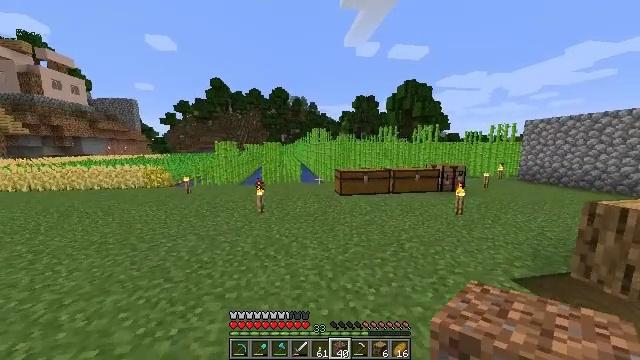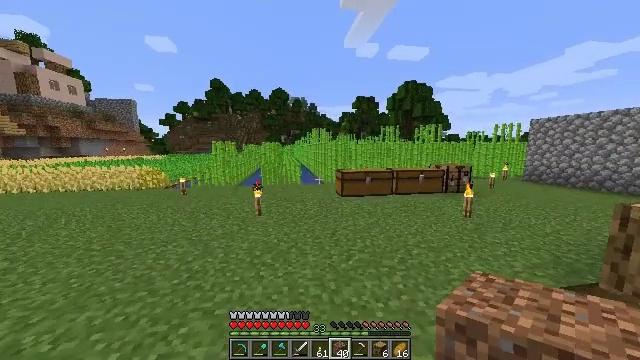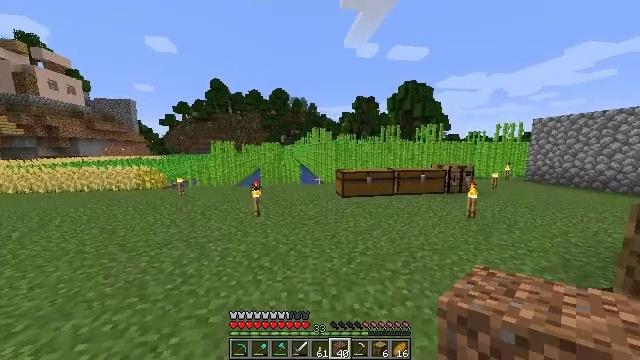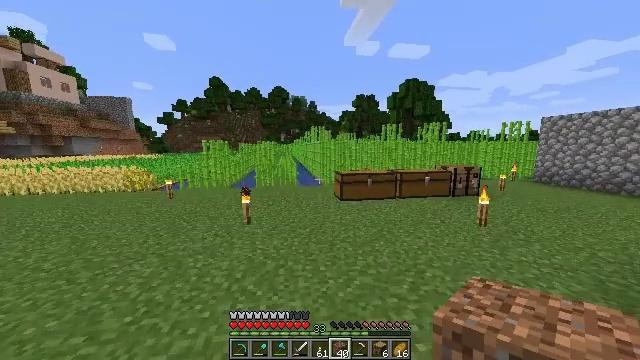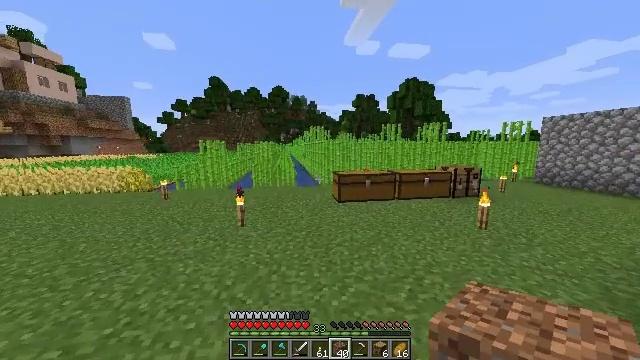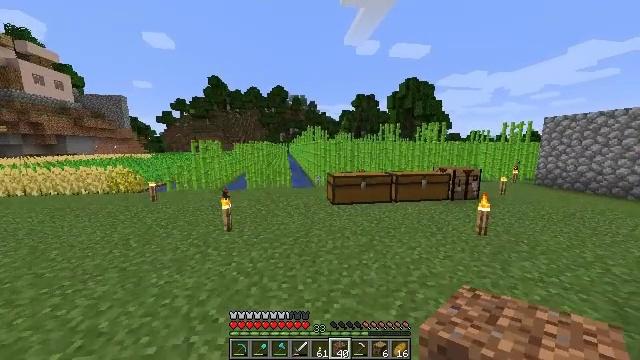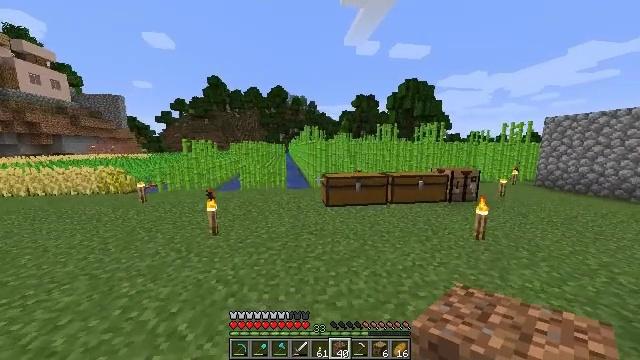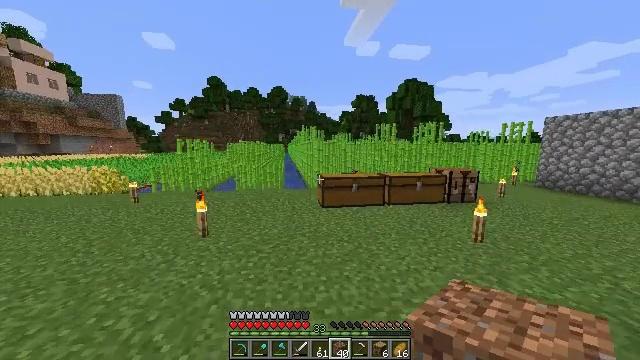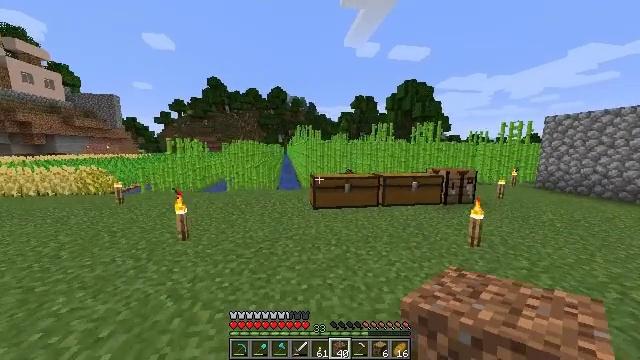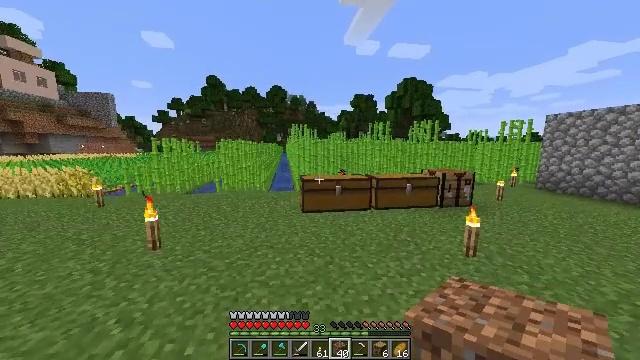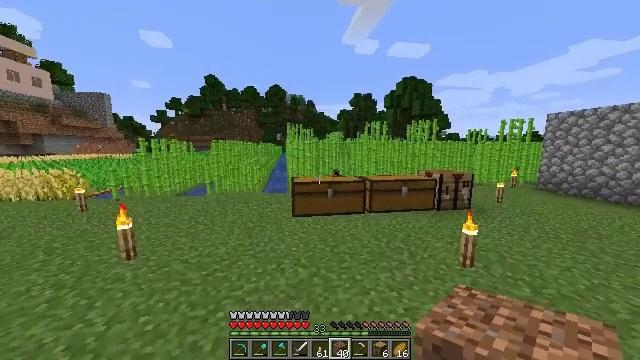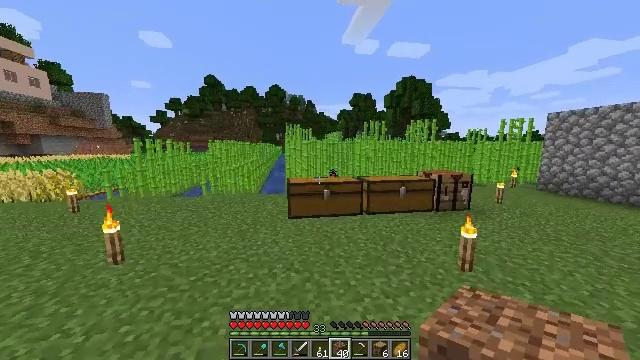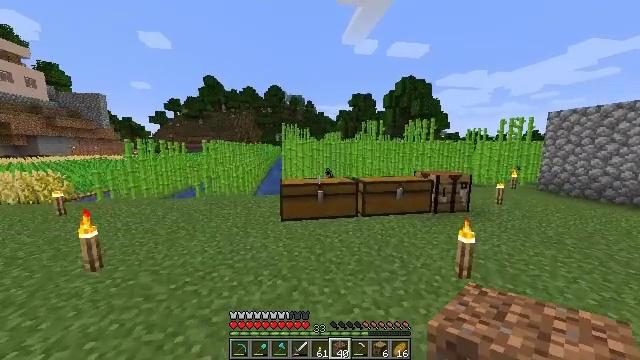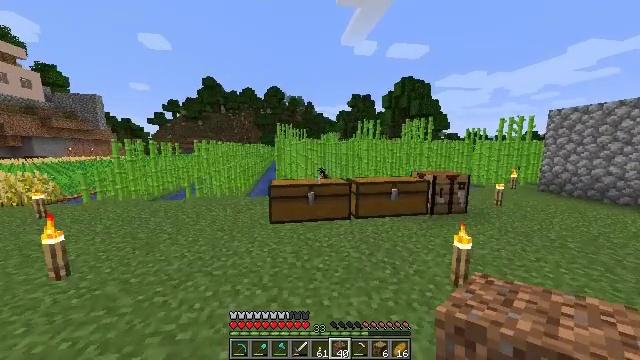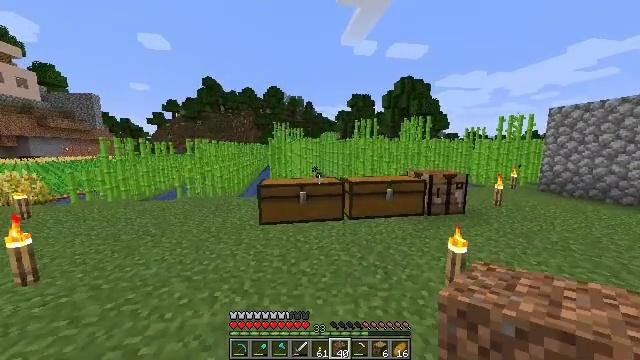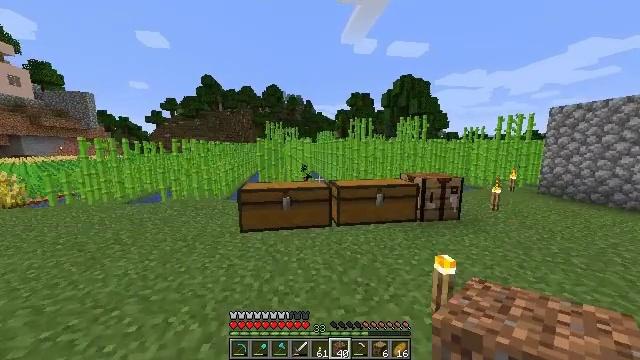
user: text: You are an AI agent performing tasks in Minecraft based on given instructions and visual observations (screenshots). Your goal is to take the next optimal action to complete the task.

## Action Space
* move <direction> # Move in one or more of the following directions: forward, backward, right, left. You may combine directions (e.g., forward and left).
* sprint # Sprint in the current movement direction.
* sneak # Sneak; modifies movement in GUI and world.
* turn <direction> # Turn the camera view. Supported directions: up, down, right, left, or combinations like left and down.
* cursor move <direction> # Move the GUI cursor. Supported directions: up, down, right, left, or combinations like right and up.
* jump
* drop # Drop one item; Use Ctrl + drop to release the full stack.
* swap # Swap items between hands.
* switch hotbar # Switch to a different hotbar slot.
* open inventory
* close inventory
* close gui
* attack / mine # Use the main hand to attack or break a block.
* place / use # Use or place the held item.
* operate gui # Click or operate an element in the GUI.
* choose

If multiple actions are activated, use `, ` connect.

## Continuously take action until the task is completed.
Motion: motion action
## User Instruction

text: Break the sugar cane.
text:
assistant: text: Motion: move forward, sprint
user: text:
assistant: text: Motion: move forward, sprint
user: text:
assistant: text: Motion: move forward and move right, sprint
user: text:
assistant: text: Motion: move forward and move right, sprint
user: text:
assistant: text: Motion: move forward and move right, sprint
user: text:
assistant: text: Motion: move forward and move right, sprint
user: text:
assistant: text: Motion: move forward and move right, sprint
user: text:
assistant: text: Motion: move forward and move right, sprint
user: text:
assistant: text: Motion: move forward and move right, sprint
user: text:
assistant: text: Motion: move forward and move right, sprint
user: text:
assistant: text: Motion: move forward and move right, sprint
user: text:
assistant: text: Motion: move forward and move right, sprint
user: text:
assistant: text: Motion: move forward and move right, sprint
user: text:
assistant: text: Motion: move forward and move right, sprint
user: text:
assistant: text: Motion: move forward and move right, sprint
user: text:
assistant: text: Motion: move forward and move right, sprint
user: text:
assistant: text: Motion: move forward and move right, sprint
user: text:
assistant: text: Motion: move forward and move right, sprint
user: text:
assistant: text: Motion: move forward and move right, sprint
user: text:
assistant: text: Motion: move forward and move right, sprint
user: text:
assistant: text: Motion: move forward and move right, sprint
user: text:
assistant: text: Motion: move forward and move right, sprint
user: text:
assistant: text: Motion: move forward and move right, sprint
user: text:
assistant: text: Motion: move forward and move right, sprint
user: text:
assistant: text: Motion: move forward and move right, sprint
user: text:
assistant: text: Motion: move forward and move right, sprint
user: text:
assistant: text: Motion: move forward and move right, sprint
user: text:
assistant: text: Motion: move forward and move right, sprint
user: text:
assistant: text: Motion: move forward and move right, sprint
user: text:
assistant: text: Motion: move forward and move right, sprint